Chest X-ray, PA view. Patient: 62 years old, sex F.
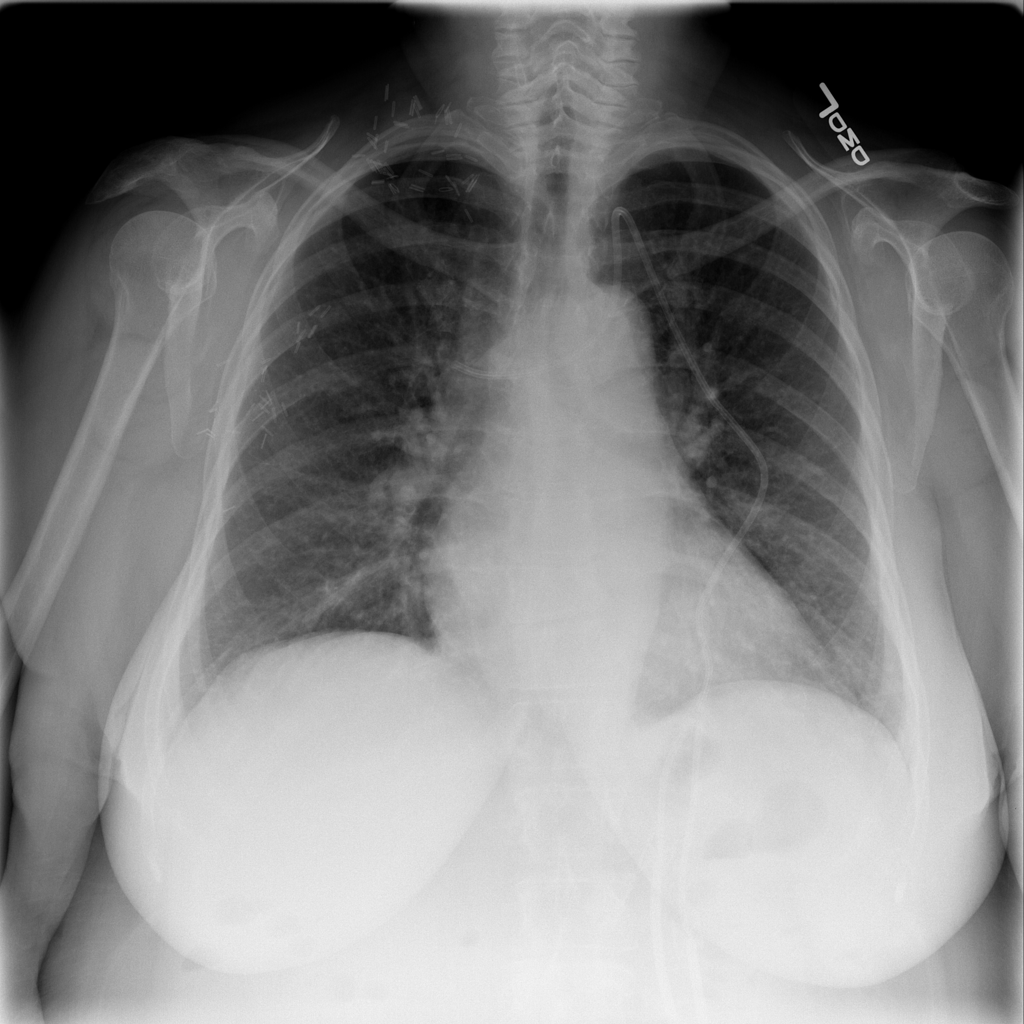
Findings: No Finding